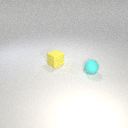
small yellow rubber cube to the left of small cyan rubber sphere